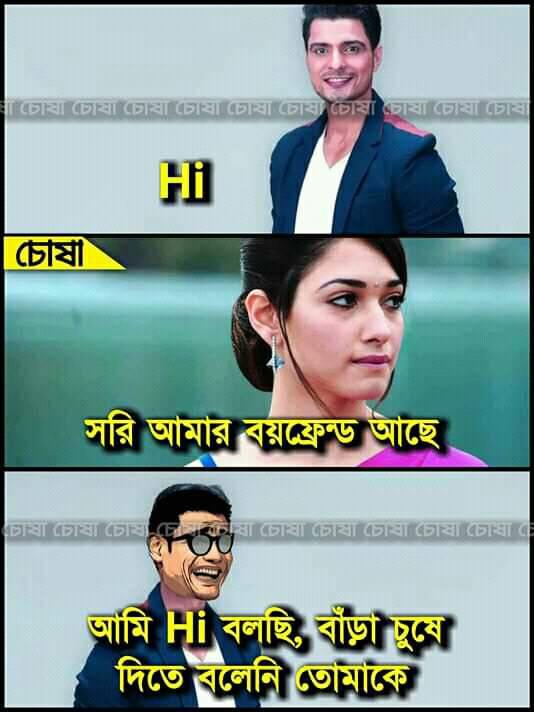
Caption: Hi সরি আমার বয়ফ্রেন্ড আছে  আমি Hi বলছি, বাঁড়া চুষে দিতে বলেনি তোমাকে
Label: hate